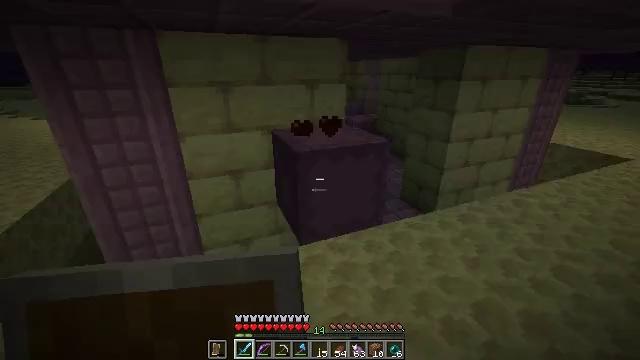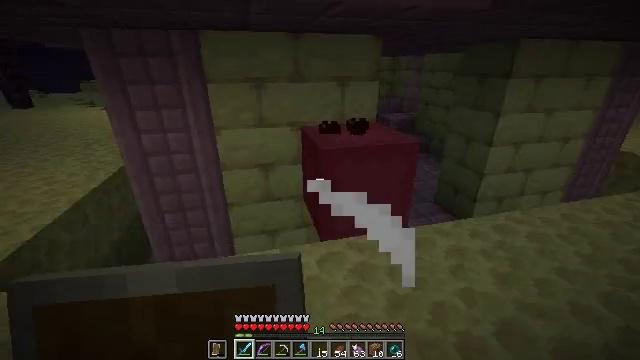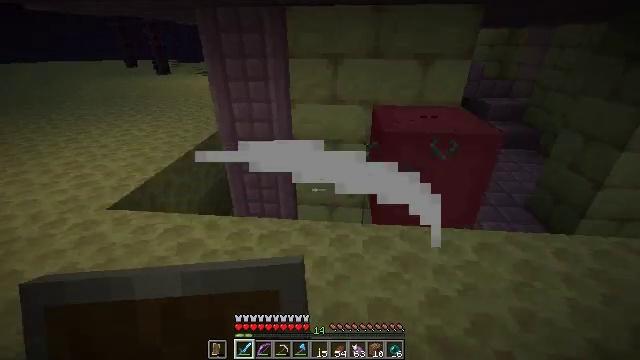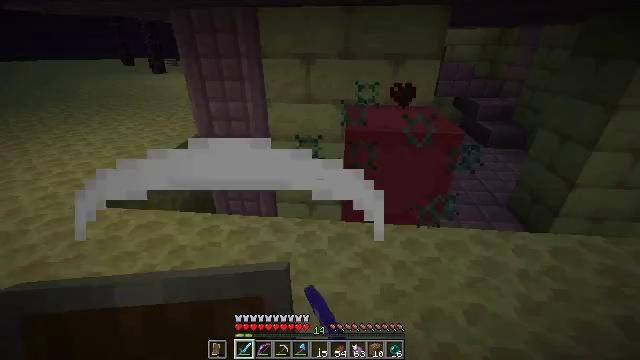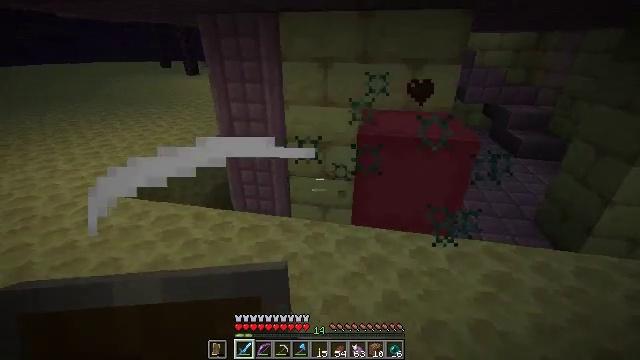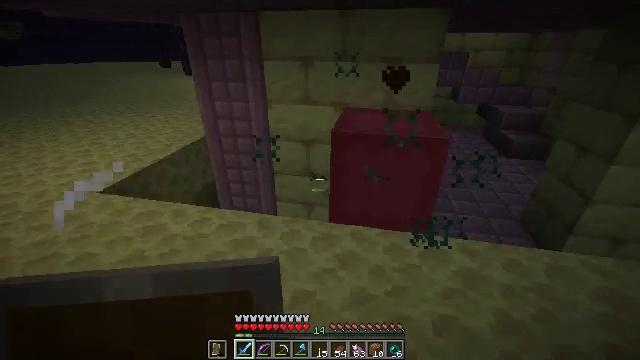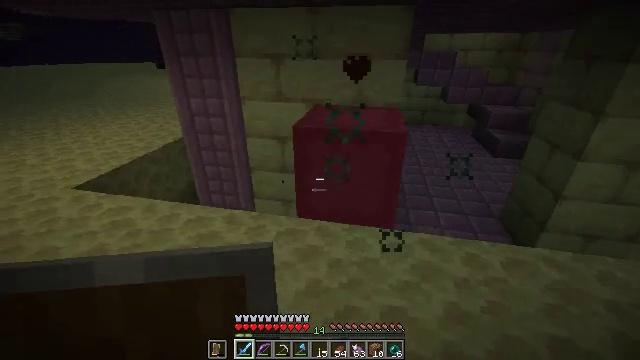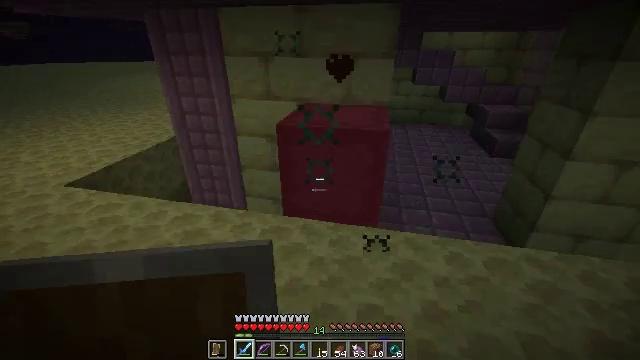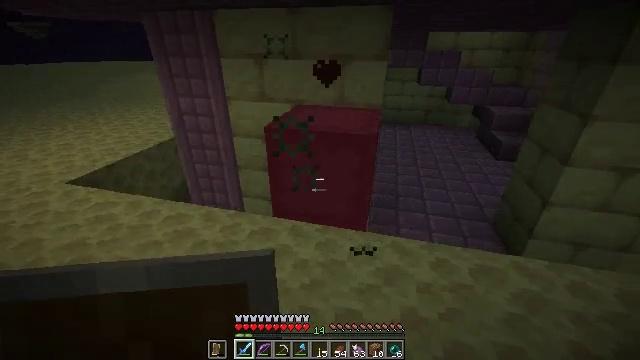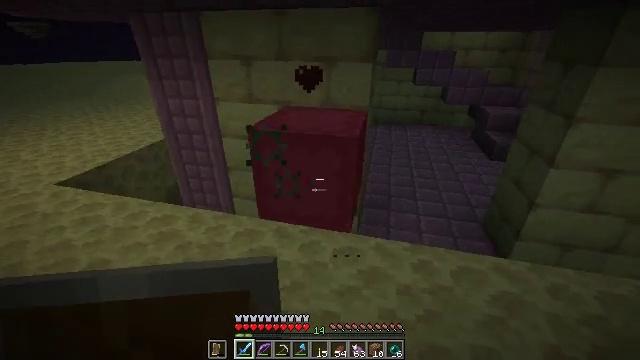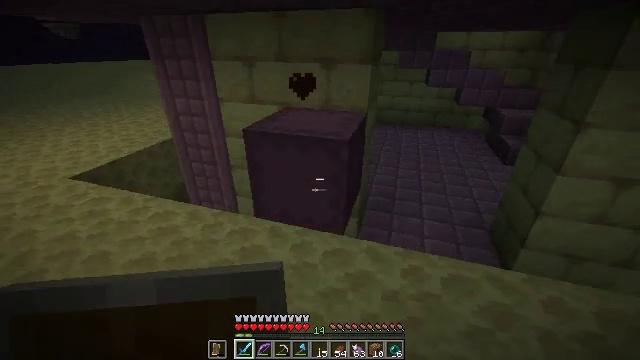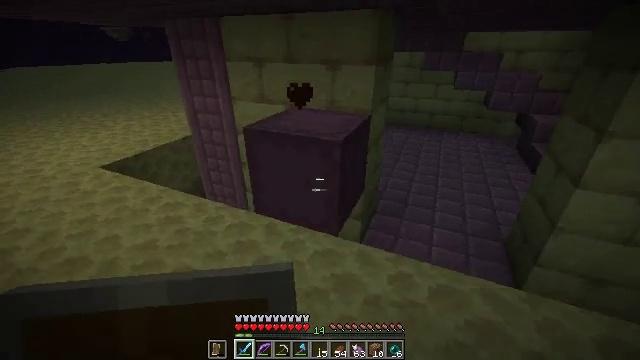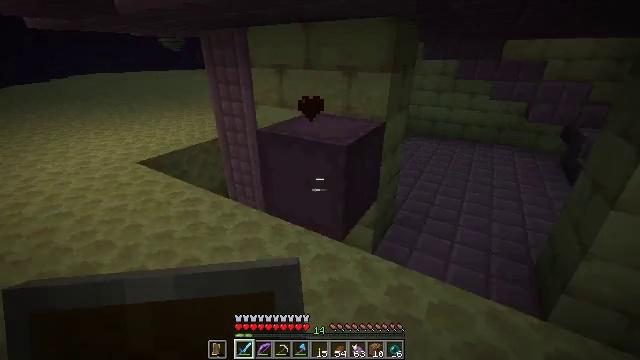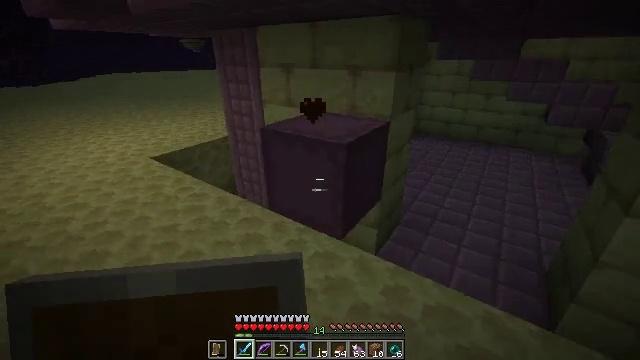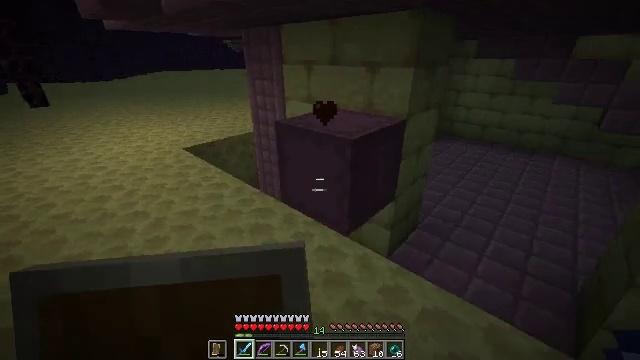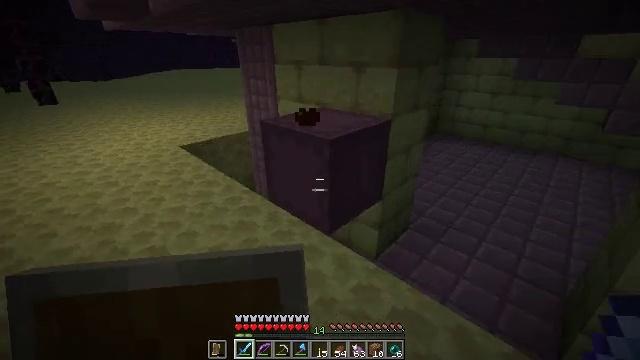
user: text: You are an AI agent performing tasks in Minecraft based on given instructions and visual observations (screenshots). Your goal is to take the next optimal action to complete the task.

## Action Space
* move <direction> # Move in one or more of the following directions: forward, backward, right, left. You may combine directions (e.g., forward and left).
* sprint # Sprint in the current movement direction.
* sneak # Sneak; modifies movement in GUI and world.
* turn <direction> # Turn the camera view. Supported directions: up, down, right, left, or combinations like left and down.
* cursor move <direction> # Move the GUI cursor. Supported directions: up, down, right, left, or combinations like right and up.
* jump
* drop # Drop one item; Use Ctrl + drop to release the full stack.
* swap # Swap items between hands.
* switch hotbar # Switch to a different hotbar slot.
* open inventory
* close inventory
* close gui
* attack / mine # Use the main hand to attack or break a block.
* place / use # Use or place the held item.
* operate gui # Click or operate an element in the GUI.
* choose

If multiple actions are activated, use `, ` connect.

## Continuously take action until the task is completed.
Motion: motion action
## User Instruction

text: Hunt a shulker.
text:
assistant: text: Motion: move right, turn left
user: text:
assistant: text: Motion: move right, turn left and down, attack / mine
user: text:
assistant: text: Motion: move right, attack / mine
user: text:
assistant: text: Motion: move right, turn left
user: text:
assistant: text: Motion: move right, attack / mine
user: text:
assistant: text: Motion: move right, attack / mine
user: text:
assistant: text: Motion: move right, attack / mine
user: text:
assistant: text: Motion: move right, turn left
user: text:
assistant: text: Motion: move right
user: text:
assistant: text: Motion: move right, turn left
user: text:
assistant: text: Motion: move right, turn left
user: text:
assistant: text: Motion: move right, turn left and up
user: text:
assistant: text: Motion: move right, turn left
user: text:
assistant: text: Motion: move right, turn left
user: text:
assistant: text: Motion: move right, turn left
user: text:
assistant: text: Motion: move right, turn left, attack / mine
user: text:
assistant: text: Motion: move right, turn left, attack / mine
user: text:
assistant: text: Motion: turn left
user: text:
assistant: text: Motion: attack / mine
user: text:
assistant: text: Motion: attack / mine
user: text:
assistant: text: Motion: attack / mine